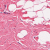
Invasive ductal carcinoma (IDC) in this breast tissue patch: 0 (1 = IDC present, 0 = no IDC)